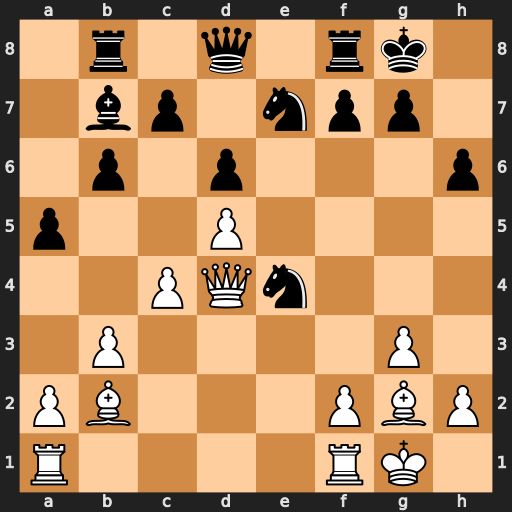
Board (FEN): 1r1q1rk1/1bp1npp1/1p1p3p/p2P4/2PQn3/1P4P1/PB3PBP/R4RK1
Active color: w
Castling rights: -
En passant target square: -
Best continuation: Qxg7#